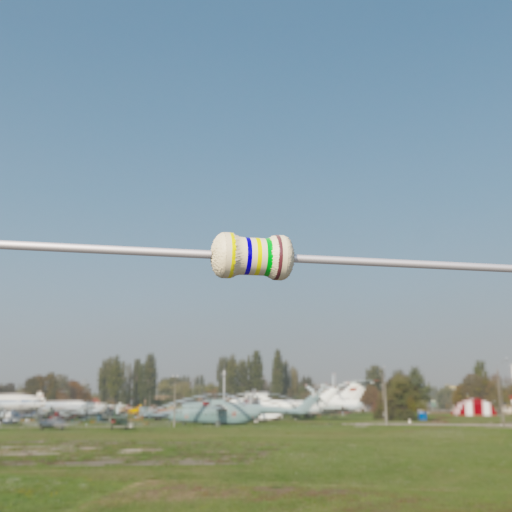
Resistor colour bands (in order): yellow, blue, yellow, green, brown